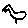
Label: bird